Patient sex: F
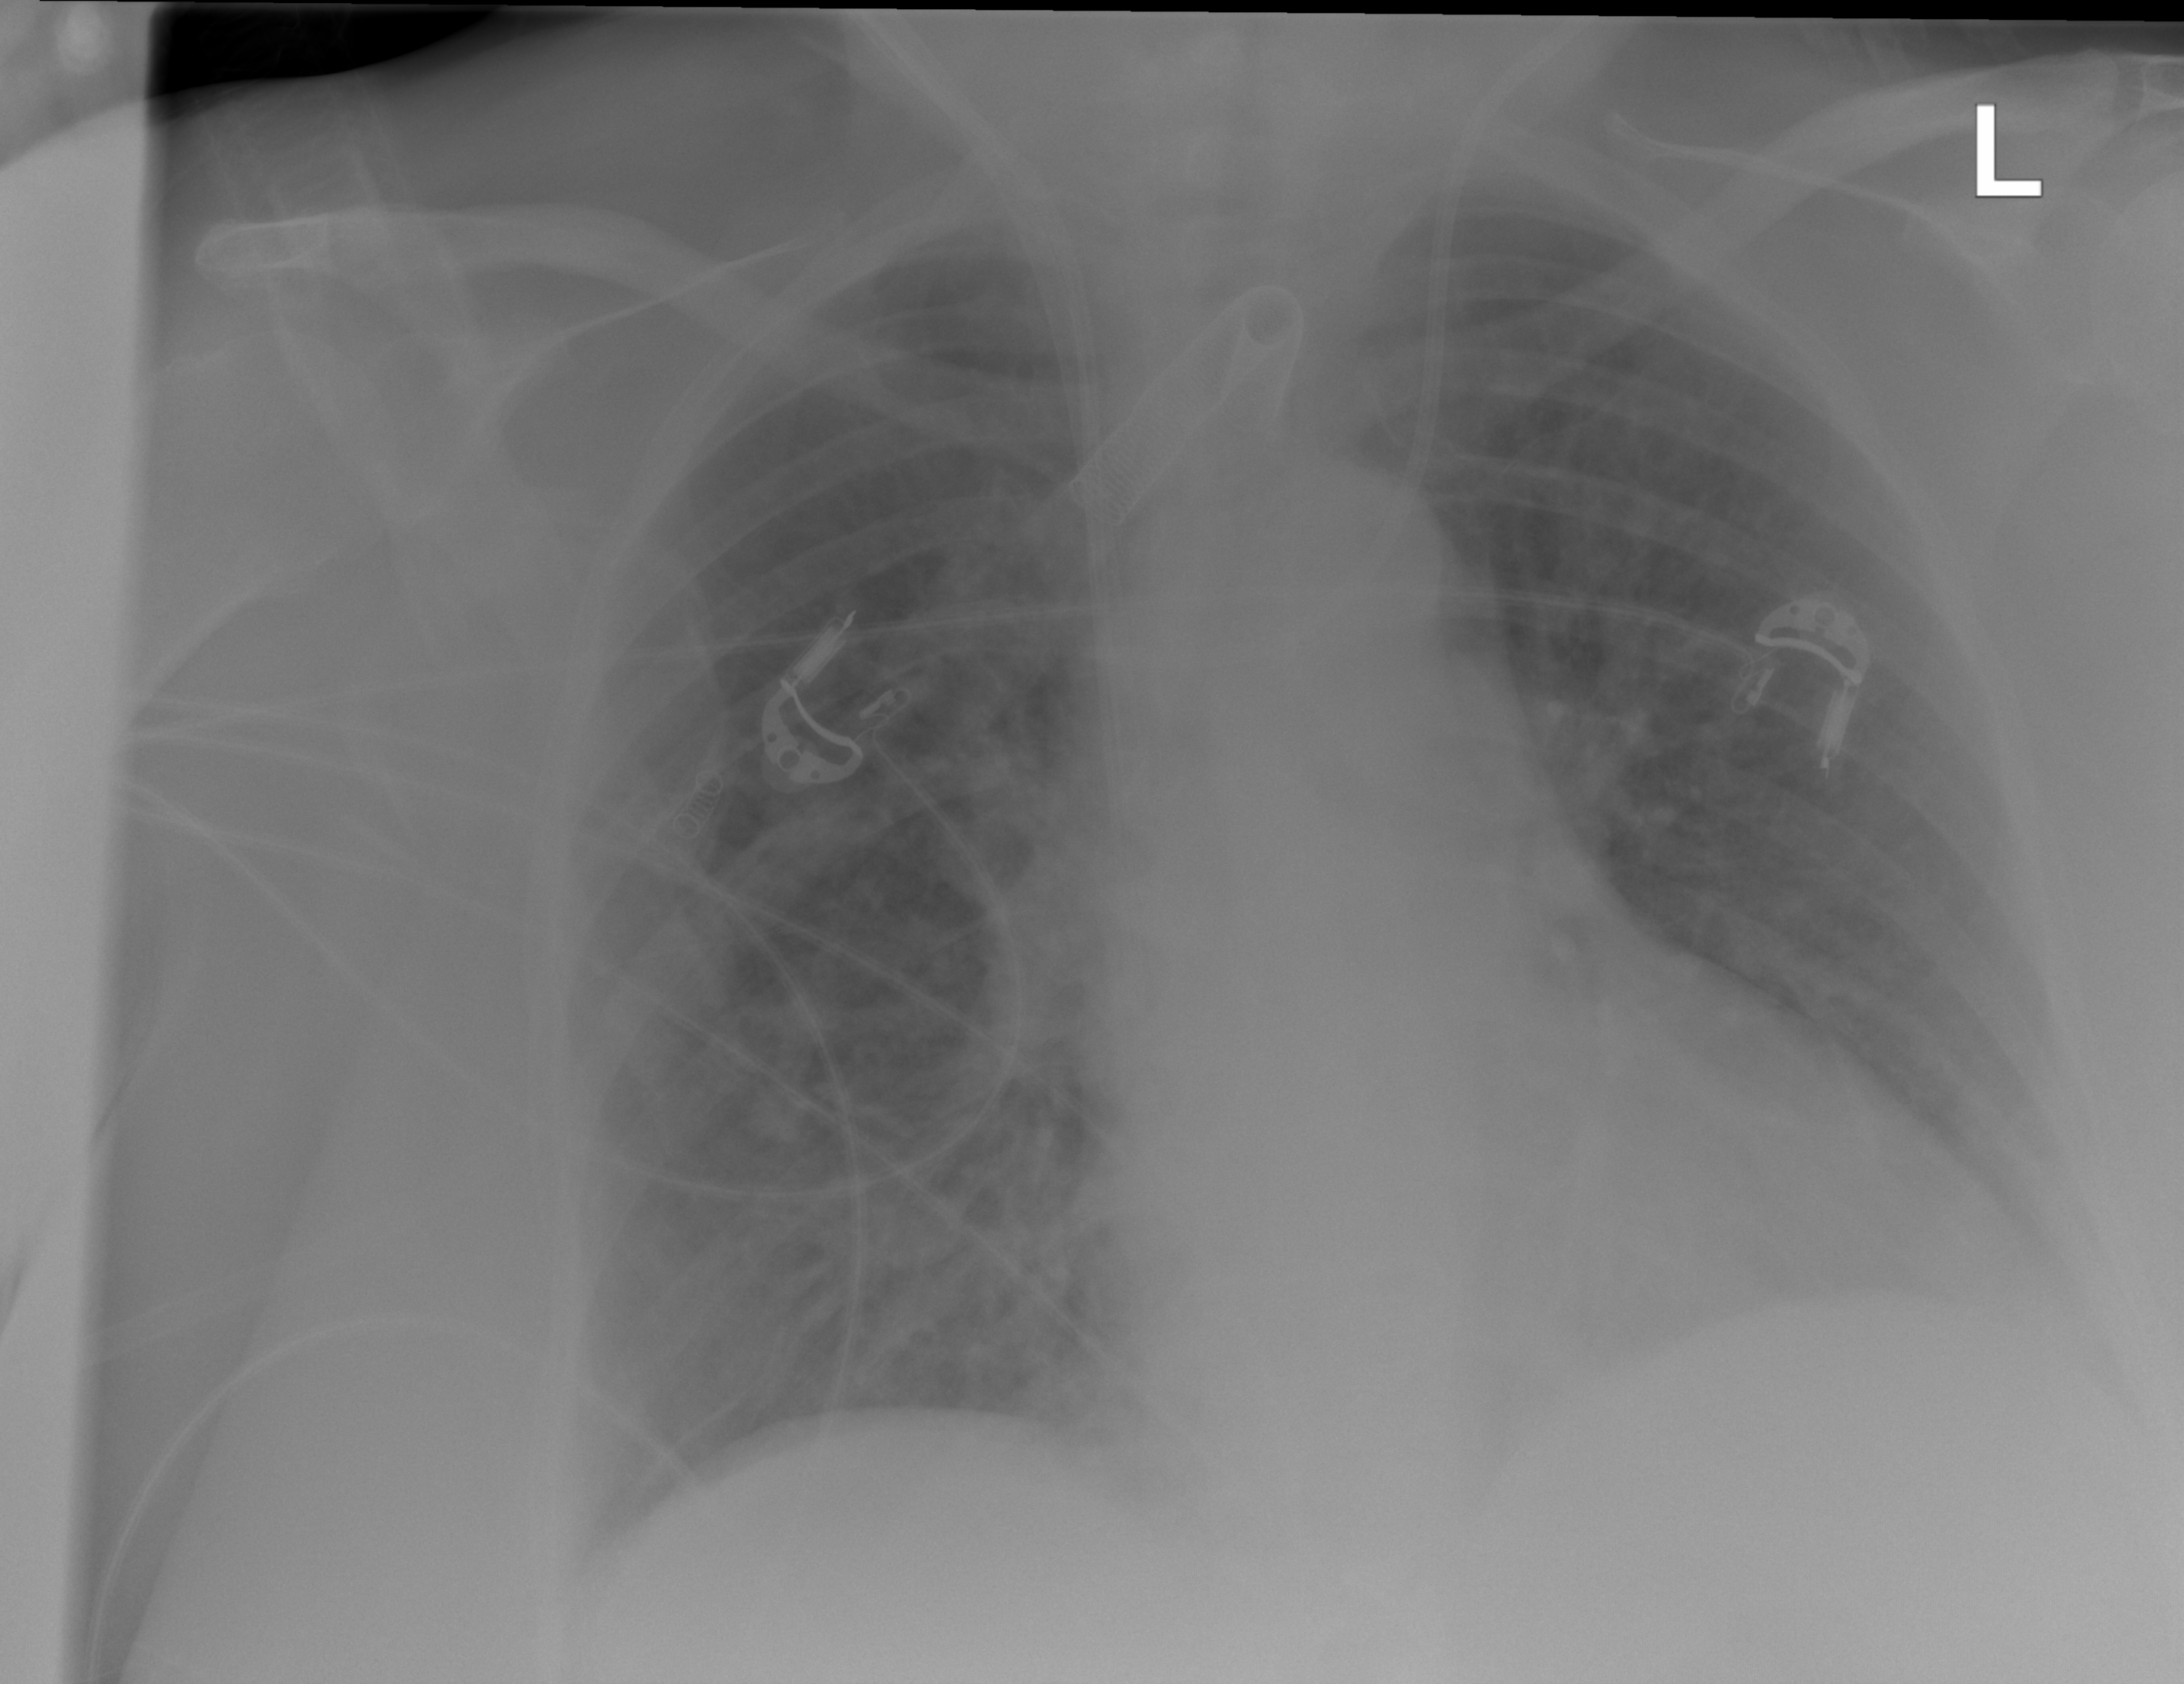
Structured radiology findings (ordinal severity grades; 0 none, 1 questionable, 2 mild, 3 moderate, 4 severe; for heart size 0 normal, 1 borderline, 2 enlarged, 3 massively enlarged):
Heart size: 2
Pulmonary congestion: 2
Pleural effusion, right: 0
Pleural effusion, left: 1
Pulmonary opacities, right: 2
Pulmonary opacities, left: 1
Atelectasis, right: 2
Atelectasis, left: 2